Question: Error MSB4067 ,when trying to build my project from command line console, I got this error

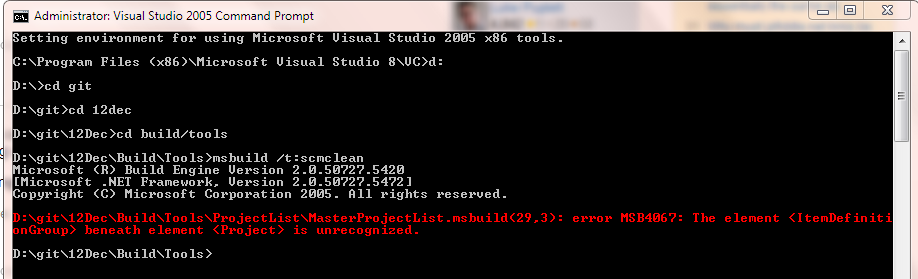
Answer: Update your .Net Framework v4.0, Run this with Visual Studio 2010 Command Prompt